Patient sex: M
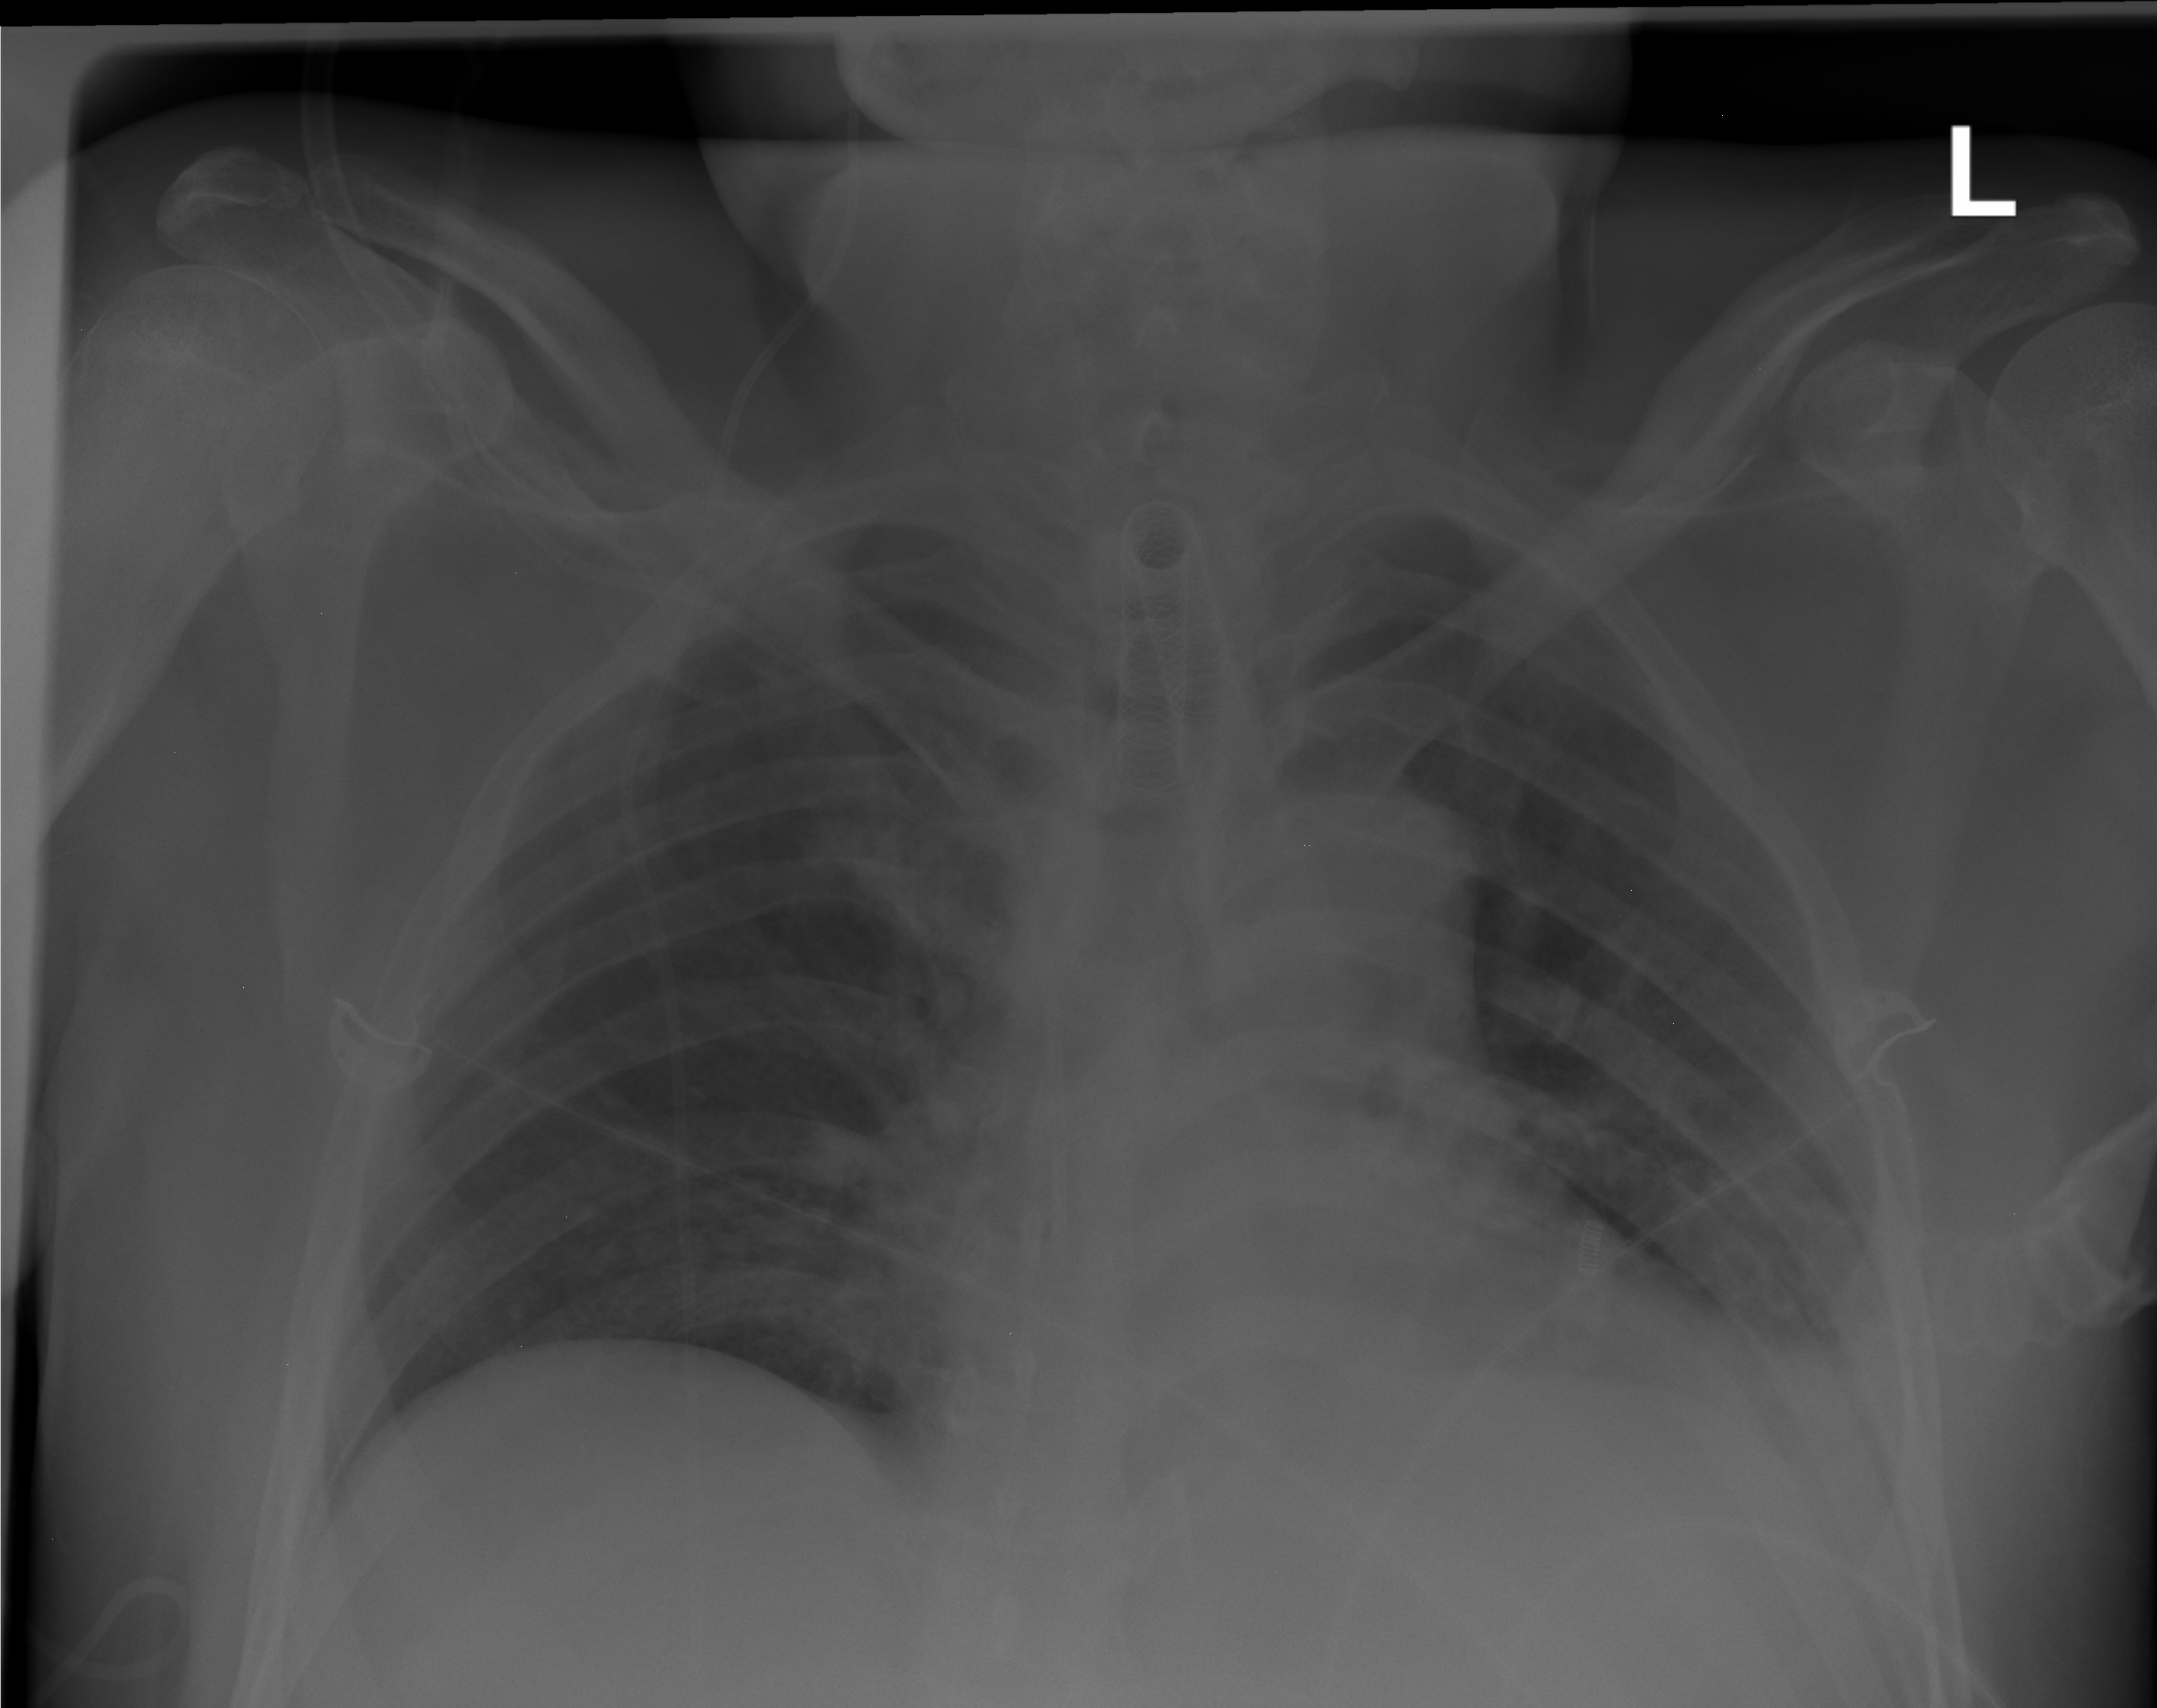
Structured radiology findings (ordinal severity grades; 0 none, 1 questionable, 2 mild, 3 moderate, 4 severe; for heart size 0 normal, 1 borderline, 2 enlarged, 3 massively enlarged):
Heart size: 2
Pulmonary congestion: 0
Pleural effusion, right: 0
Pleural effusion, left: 2
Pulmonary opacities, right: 2
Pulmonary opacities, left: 2
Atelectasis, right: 0
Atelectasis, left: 2